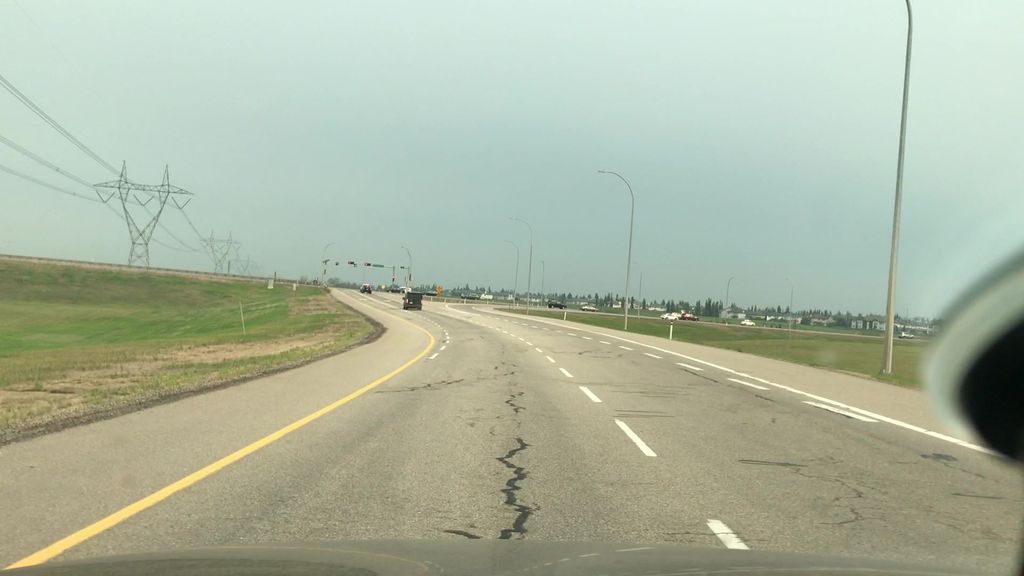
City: edmonton